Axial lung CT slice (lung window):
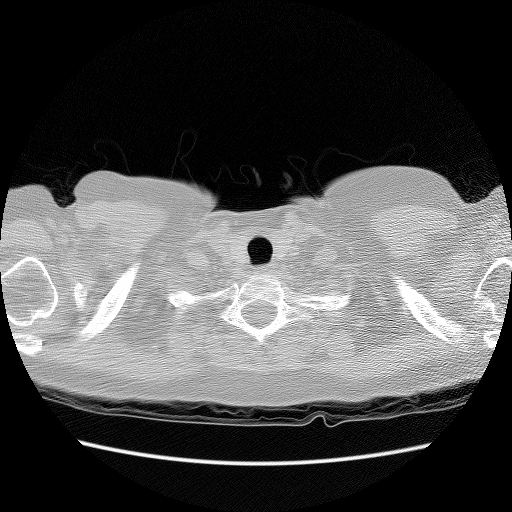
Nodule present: no